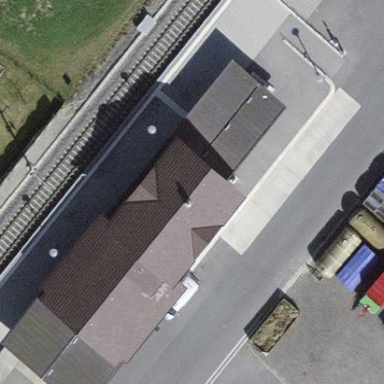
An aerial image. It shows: Train station building.